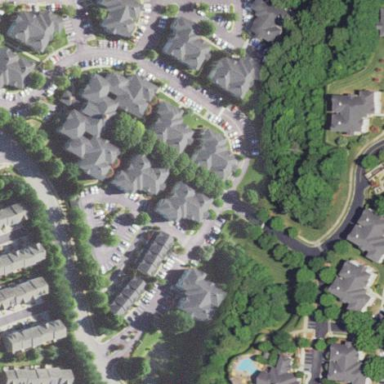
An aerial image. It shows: Residential area within neighborhood.